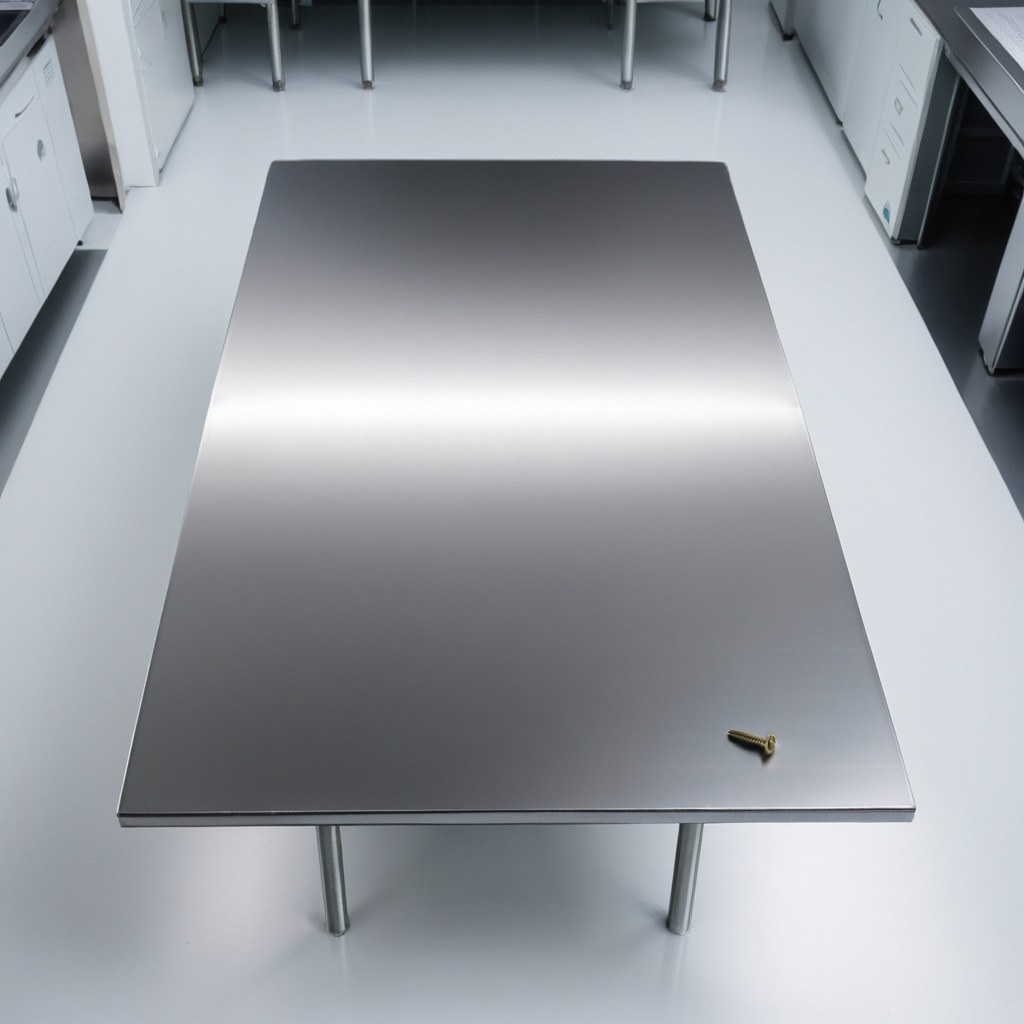
A metal screw lies on the stainless steel table in a high-end prototyping lab.